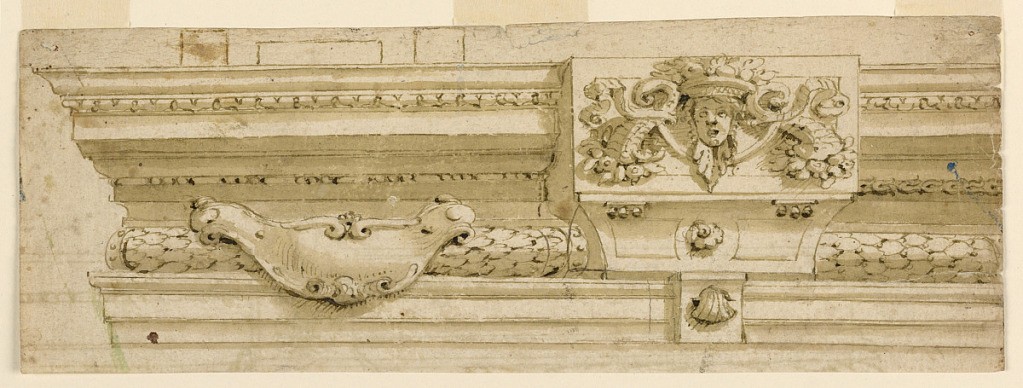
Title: Decoration of an Entablature with Alternative Suggestions
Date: ca. 1650
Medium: Black chalk, pen and ink, brush and watercolor on paper
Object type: Drawing
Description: View of a decorative entablature. At left, a scrollwork escutcheon. At right, a projecting bracket with a front panel decorated with a girl's head and cornucopias.